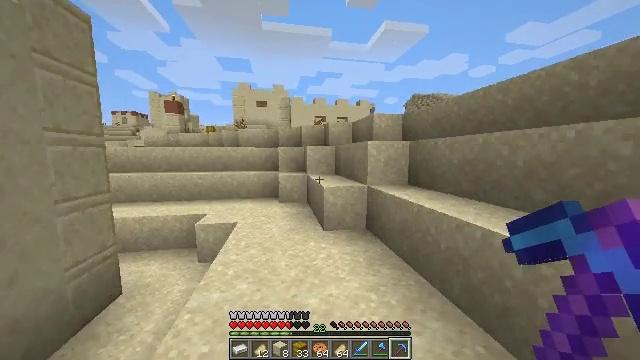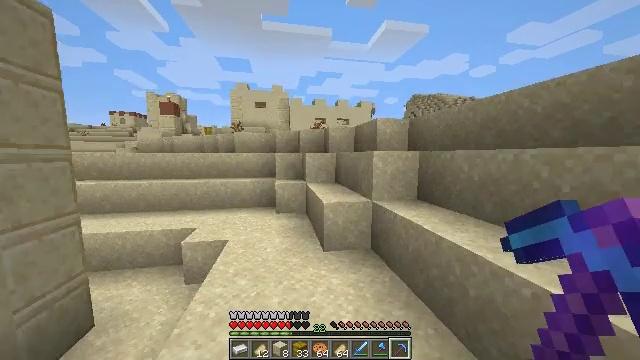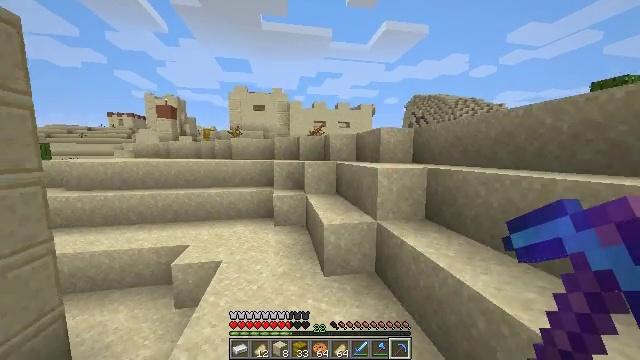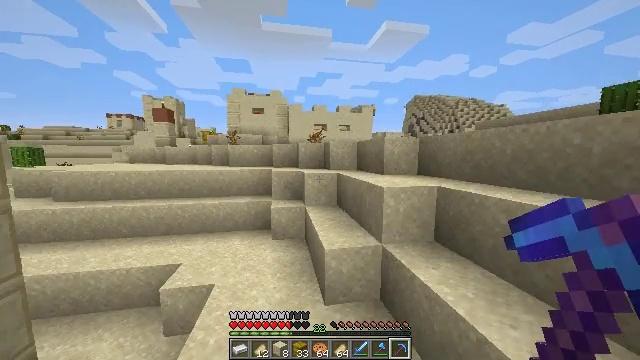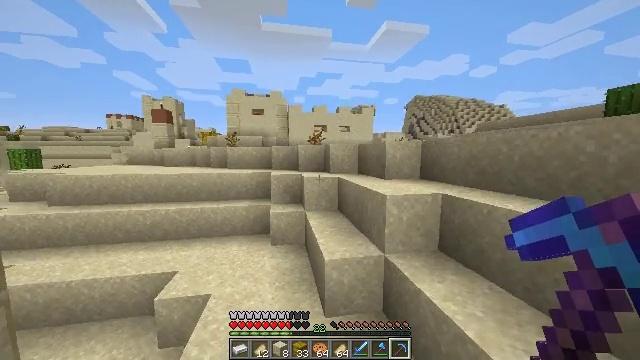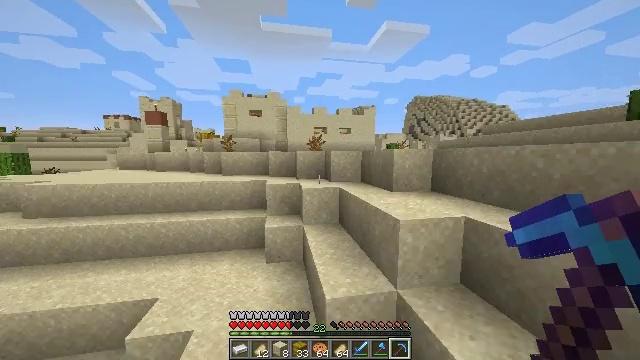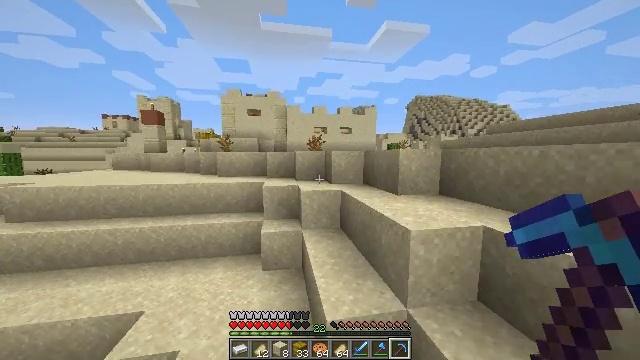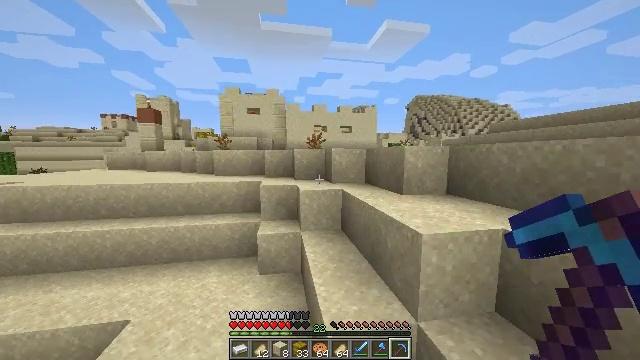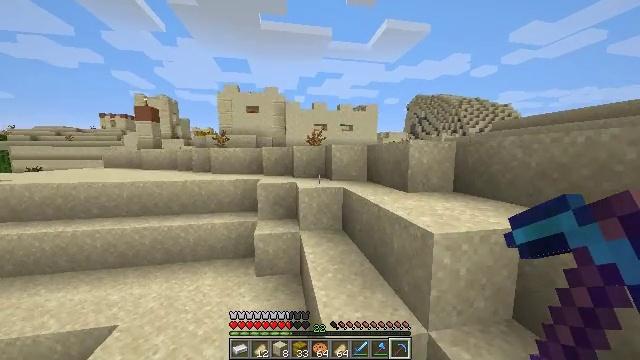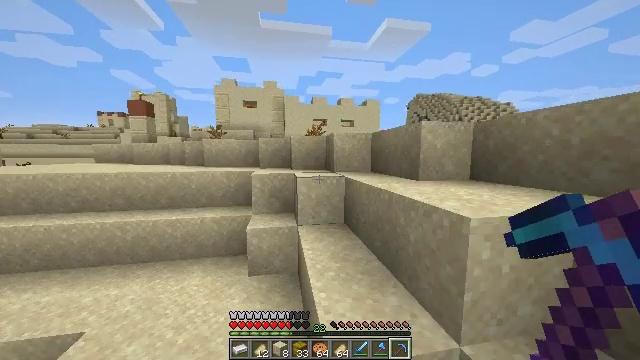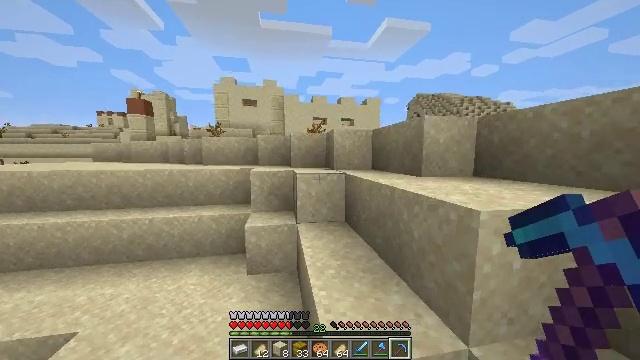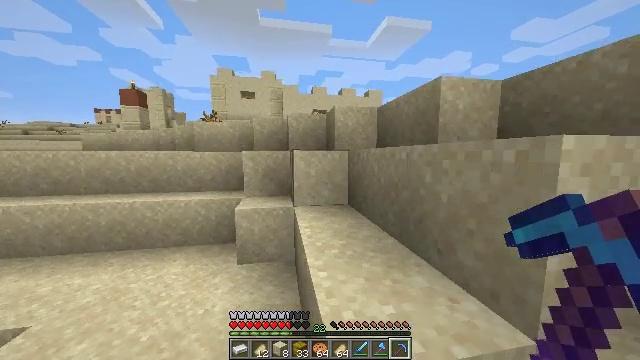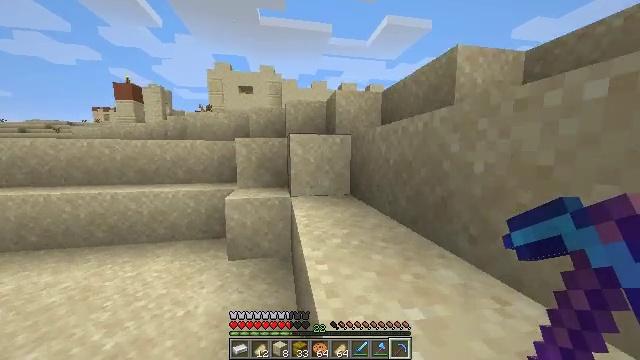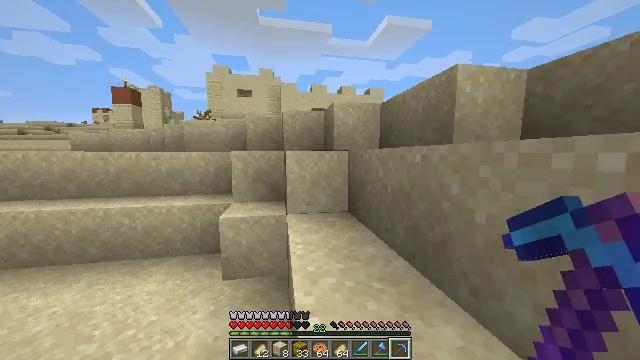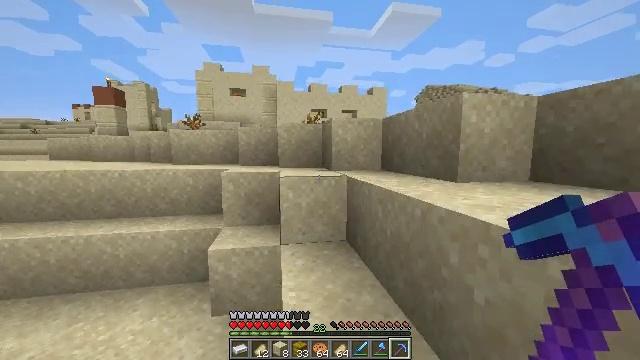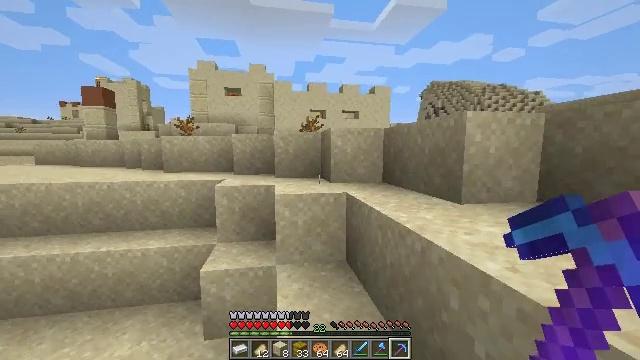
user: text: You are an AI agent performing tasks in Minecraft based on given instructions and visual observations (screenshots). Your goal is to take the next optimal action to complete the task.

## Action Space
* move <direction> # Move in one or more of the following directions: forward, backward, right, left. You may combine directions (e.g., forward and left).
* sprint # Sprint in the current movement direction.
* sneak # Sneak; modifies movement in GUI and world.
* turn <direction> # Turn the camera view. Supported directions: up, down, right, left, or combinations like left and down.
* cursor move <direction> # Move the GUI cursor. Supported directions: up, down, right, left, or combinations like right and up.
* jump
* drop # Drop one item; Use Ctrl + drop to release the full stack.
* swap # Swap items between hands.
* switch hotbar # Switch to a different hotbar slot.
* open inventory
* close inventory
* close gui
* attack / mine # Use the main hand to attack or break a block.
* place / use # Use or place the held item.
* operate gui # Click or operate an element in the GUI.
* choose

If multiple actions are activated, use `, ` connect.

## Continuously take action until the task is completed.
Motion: motion action
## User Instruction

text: Mine sand by the water.
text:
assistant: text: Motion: move forward, sprint, jump
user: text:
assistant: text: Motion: move forward, sprint, jump
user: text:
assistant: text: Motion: move forward, jump
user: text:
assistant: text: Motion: move forward, jump
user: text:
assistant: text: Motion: move forward, jump
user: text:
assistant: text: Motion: move forward, jump
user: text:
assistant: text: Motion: move forward, jump
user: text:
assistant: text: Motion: move forward, jump
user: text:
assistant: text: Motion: move forward, jump
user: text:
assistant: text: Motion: move forward, sprint, jump
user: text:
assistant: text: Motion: move forward, sprint, jump
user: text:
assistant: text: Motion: move forward, sprint, jump
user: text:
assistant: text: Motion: move forward, sprint, jump
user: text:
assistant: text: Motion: move forward, sprint, jump
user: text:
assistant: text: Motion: move forward, jump
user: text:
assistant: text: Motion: move forward, jump
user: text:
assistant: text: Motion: move forward, jump
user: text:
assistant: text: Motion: move forward, jump
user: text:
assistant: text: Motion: move forward, sprint, jump
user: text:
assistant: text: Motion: move forward, sprint, jump
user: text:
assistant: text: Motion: move forward, sprint, jump
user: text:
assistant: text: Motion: move forward, sprint, jump
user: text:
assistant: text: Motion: move forward, sprint, jump
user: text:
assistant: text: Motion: move forward, jump
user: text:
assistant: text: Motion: move forward, jump
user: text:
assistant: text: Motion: move forward, jump
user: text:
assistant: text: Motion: move forward, jump
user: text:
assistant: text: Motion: move forward, jump
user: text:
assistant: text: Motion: move forward, jump
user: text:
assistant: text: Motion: move forward, sprint, jump